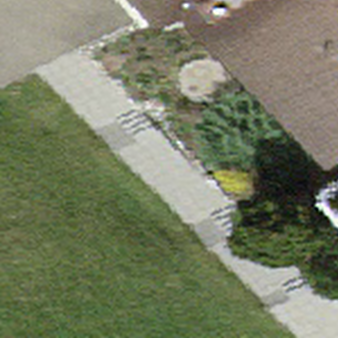
Label: other